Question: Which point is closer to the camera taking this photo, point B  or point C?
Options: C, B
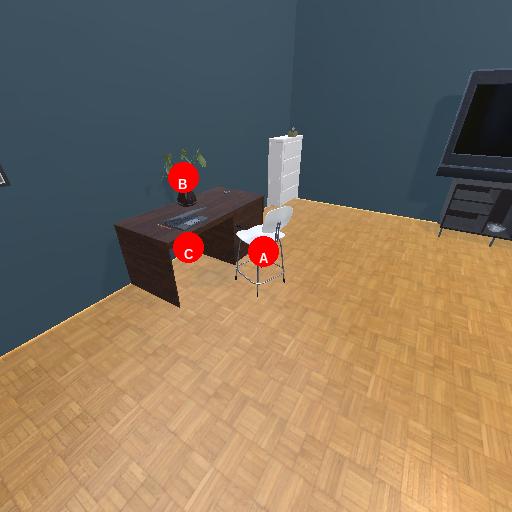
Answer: C